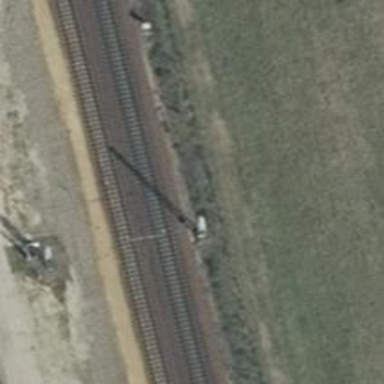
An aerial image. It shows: Milestone along the railway with catenary mast.